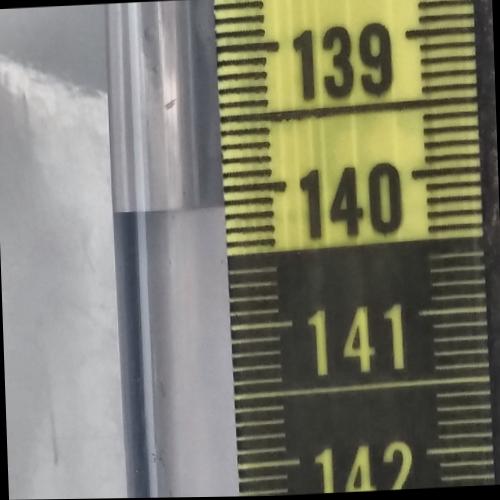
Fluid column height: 140.1 cm